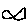
Label: fish